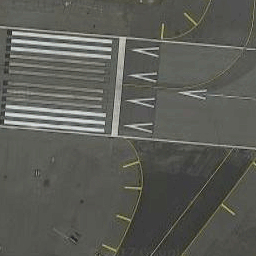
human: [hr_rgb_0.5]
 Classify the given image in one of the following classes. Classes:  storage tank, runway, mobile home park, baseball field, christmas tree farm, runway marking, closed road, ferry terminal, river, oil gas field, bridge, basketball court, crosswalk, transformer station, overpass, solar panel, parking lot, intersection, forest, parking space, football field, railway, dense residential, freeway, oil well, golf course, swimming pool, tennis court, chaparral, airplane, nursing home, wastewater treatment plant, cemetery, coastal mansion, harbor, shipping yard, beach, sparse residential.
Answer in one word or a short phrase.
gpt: runway